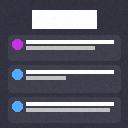
Screen state: on